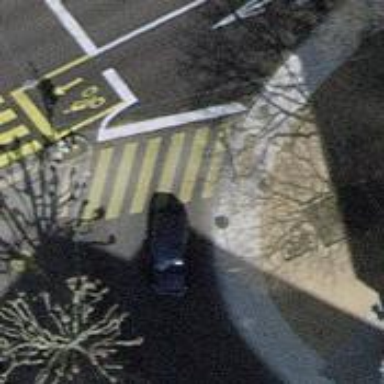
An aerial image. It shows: Road with traffic signals.